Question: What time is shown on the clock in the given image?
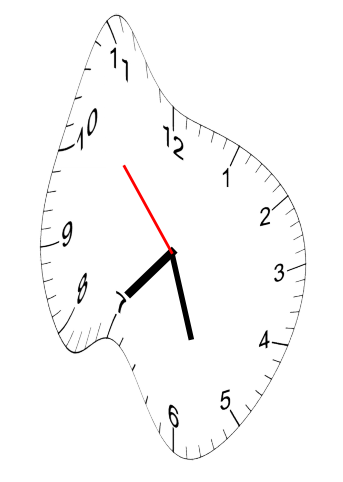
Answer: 07:26:53